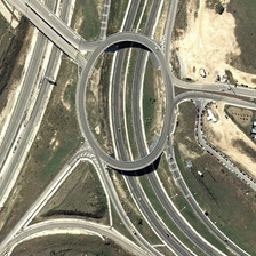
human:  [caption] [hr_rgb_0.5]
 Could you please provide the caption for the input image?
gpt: The viaduct forms an oval shape on the curved road.

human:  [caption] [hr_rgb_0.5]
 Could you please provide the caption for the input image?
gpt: The viaduct forms an oval shape on a curved road.

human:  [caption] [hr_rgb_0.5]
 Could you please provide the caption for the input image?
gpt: The bridge forms an oval shape on the curved road.

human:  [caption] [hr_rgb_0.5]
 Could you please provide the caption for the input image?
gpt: The viaduct forms an ellipse on a curved road.

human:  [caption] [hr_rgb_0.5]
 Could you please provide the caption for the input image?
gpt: The viaduct forms an oval shape on a curved road.